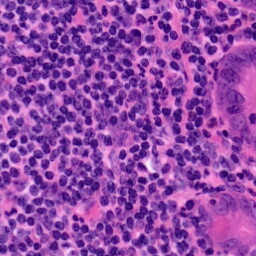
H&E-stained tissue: Pancreatic